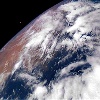
Label: cloud